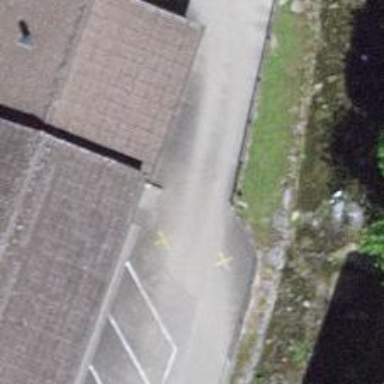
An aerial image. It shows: Driveway leading to service road.